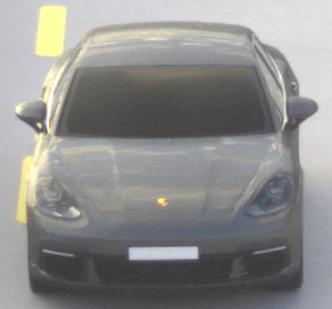
Make: Porsche
Model: Panamera
Detailed model: Panamera (971)
Model produced from: 2016/11
Model produced until: 2018/08
Doors: 5
Color: gray
Road condition: dry road
Daytime: morning or afternoon
Contrast: medium contrast